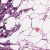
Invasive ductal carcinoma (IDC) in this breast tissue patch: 1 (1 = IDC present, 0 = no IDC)